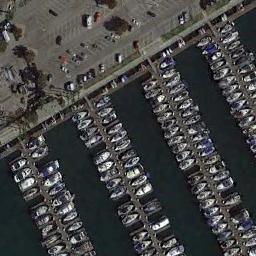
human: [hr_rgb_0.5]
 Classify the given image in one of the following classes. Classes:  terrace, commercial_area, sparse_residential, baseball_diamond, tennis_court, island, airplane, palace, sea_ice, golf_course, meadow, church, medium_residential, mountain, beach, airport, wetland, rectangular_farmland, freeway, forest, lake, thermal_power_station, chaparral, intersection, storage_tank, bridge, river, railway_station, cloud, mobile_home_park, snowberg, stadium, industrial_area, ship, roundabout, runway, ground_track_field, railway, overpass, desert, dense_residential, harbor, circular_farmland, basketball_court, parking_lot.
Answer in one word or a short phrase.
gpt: harbor